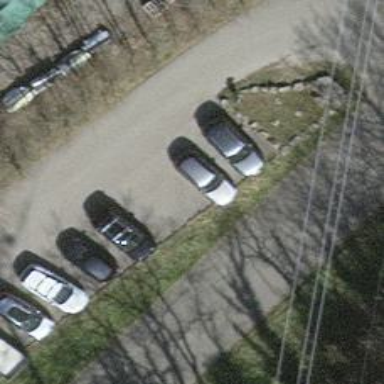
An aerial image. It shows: Parking area with surface.